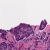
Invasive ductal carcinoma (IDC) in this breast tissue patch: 1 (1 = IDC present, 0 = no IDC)